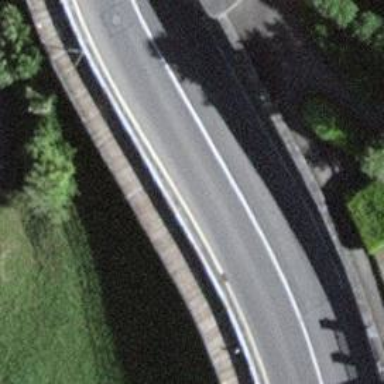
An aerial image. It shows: Guard rail.